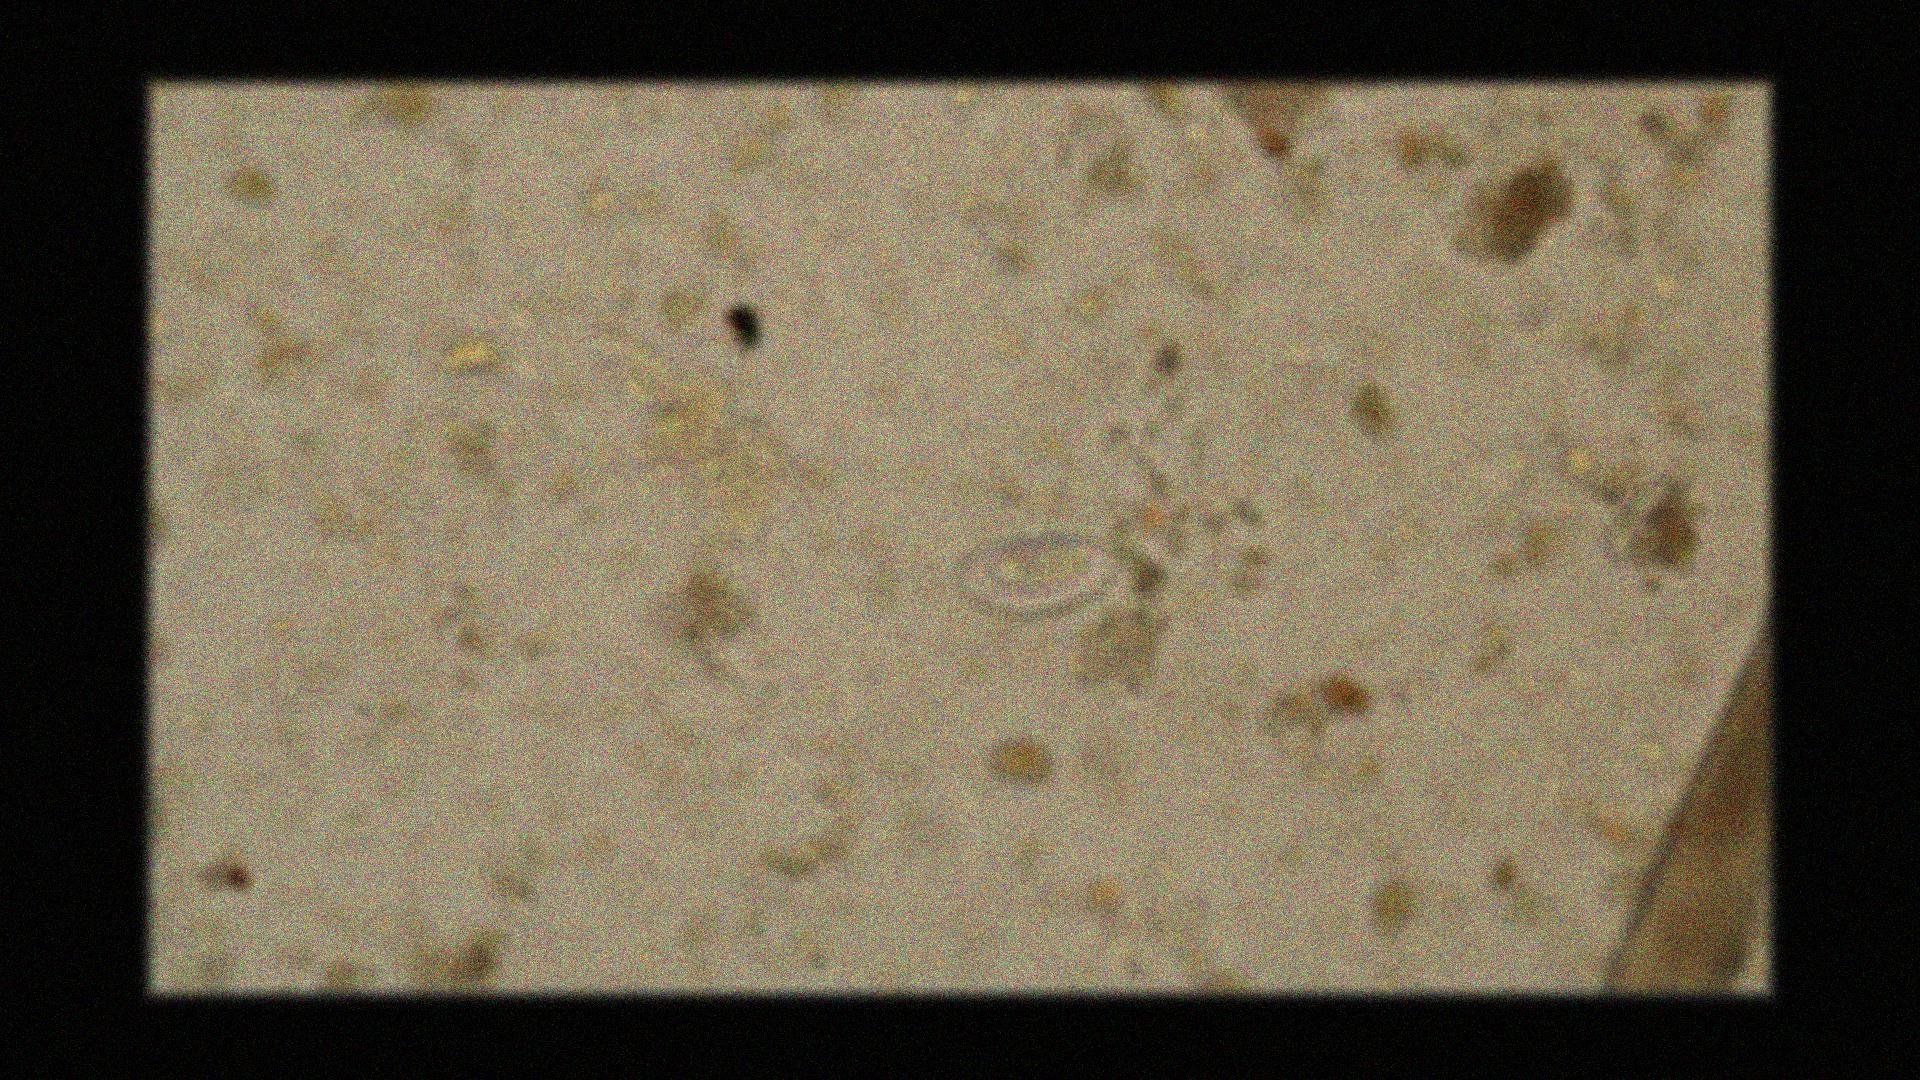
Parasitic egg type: Enterobius vermicularis